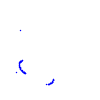
Particle: kaon